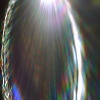
Label: sunburn